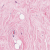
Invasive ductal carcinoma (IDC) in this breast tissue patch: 0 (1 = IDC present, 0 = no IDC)